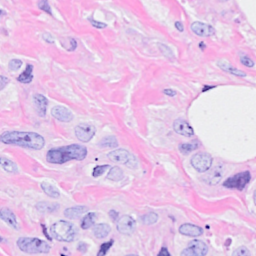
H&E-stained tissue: Breast